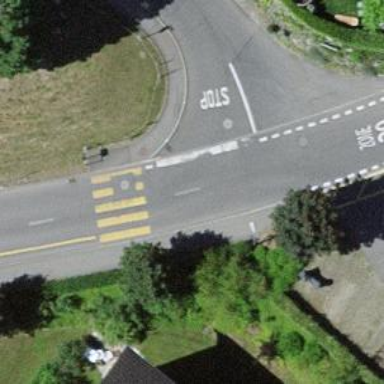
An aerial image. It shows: Kerb barrier.